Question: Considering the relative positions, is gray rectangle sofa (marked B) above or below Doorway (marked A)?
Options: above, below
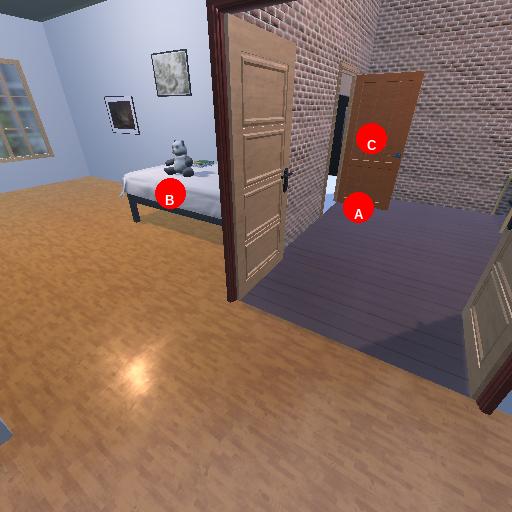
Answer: above